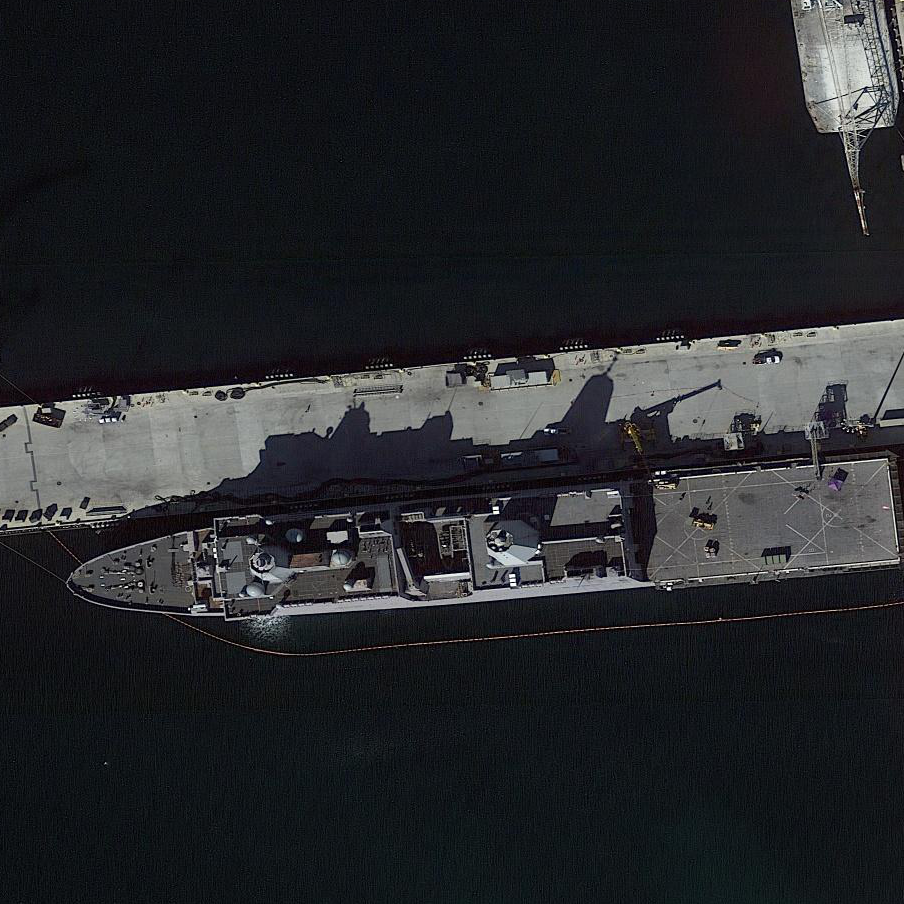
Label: combat